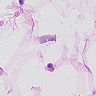
Metastatic tissue present: no